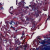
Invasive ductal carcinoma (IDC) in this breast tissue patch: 0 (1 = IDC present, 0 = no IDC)